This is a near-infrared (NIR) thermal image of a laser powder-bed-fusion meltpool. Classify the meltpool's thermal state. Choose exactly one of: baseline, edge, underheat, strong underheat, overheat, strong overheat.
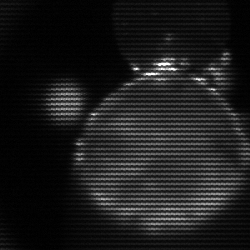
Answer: edge